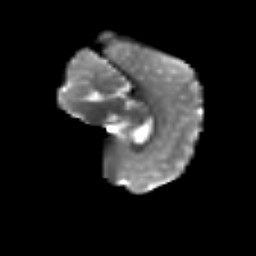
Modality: T2w
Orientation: sagittal
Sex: female
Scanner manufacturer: siemens
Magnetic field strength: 3 T
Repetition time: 5 s
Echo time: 0.071 s